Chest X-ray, PA view. Patient: 66 years old, sex F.
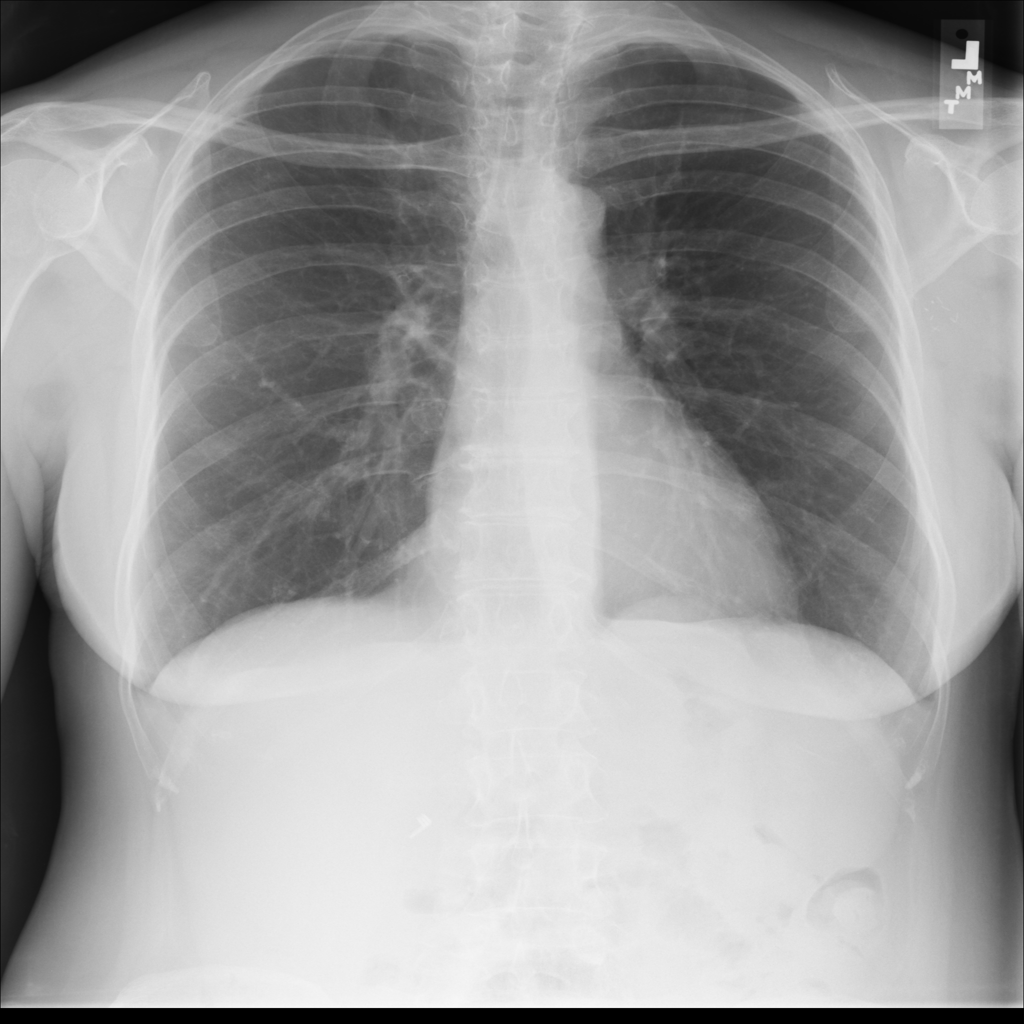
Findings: No Finding